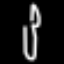
Label: fork